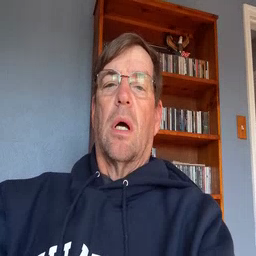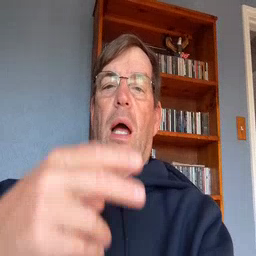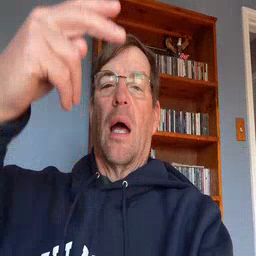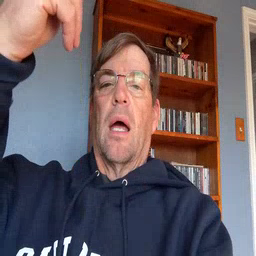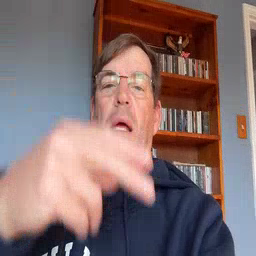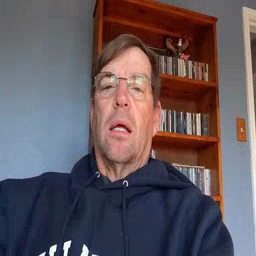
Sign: high